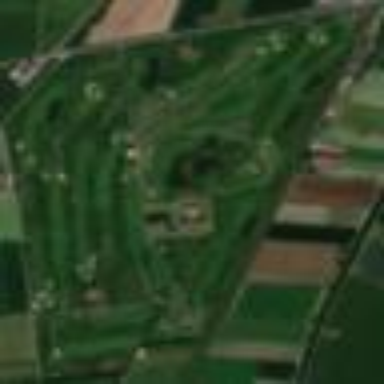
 place for golfing and leisure activities."